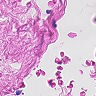
Metastatic tissue present: no